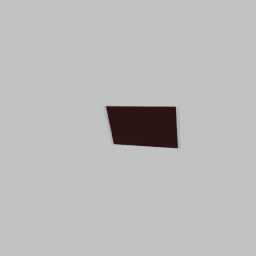
Label: decoration